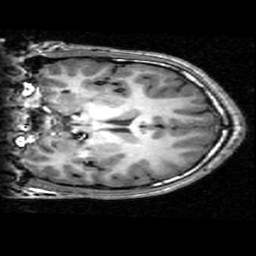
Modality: T1w
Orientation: coronal
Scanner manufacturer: ge
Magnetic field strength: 3 T
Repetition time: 0.008948 s
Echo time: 0.001784 s